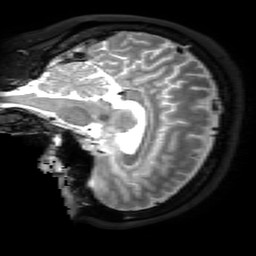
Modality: T2w
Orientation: sagittal
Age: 47
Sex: female
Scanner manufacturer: philips
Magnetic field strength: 3 T
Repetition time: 2.5 s
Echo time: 0.2438 s